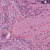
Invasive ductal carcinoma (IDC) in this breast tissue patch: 1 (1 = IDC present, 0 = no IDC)